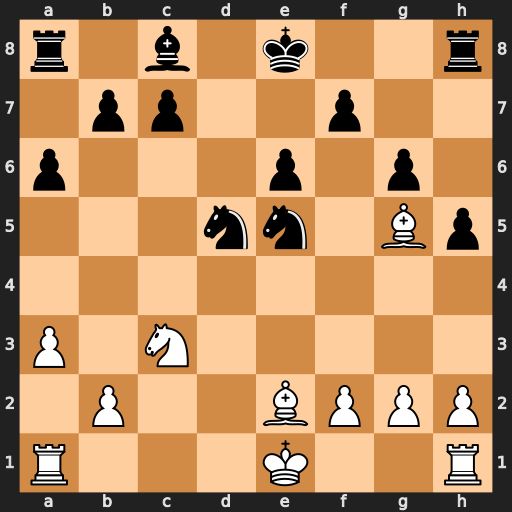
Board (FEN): r1b1k2r/1pp2p2/p3p1p1/3nn1Bp/8/P1N5/1P2BPPP/R3K2R
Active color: w
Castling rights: KQkq
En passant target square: -
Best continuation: Nxd5 exd5 Bf6 Rg8 Bxe5